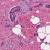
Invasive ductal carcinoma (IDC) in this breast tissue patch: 0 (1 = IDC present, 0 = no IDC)